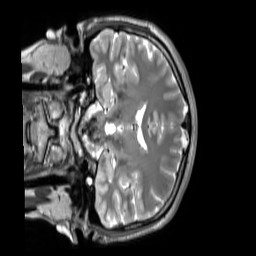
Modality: T2w
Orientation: coronal
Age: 26
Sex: male
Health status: ill
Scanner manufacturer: siemens
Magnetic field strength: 3 T
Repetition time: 2.8 s
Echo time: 0.326 s